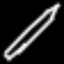
Label: pencil